Question: Delphi 2010 - all patches, Win 8.1 64 bit. Reinstalled EVERYTHING... windows,etc, so functionally a new machine. Installed D2010, then installed GExperts and CnPack Wizards, as I had used them both before a really liked them.
I have 2 monitors, so I changed my layout to Classic Undocked. The default is to have the component palette at the top right of the Delphi main window.

In my previous release, I was able to change the HEIGHT of this window to double whatever it is now, and drag the palette UNDERNEATH the glyphs from the File / Edit / Search area, so that way my component palette went across the whole screen. For whatever reason, I cannot do this now. When I move my mouse to the BOTTOM of the delphi window area, I get the "expand window up and down" cursor, like I should, but the window refuses to increase in height. There is some setting preventing me from increasing this windows height, but I can't find it. What setting am I looking for in order to be able to increase the height, so I can drag/drop my palette to the bottom LEFT corner of this window?
Thanks
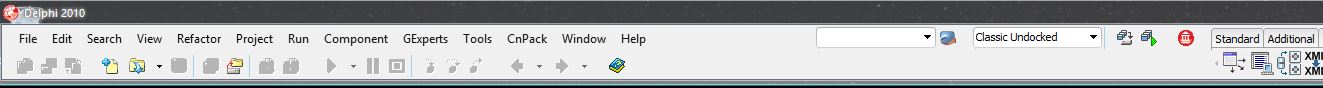
Answer: The size of the main undocked window cannot be modified by resizing it manually. It is sized so that it is exactly large enough to contain its children. So, you can do what you want by moving the component palette to the desired location. When you do so the main window will increase in size so that the component palette fits.
Judging by your screenshot, your toolbars are drawn in a way to indicate that they are locked and cannot be dragged. That's not functionality that is present in the plain vanilla Delphi IDE, so I suspect that you have used functionality from either GExperts or CnPack to lock your toolbars. Obviously you'll need to unlock them in order to move them.
Finally, I should point out that the inability to resize the main window vertically is not new. Classic Delphi versions (e.g. Delphi 7) behaved in exactly the same way. So I think that the fundamental issue is not related to a Delphi version upgrade, but rather is related to you having locked your toolbars.